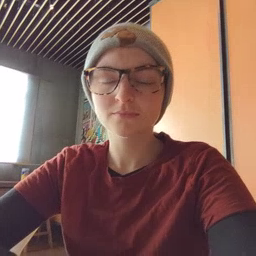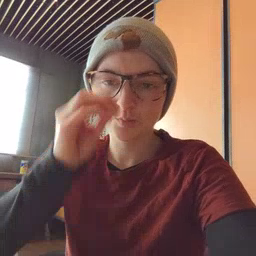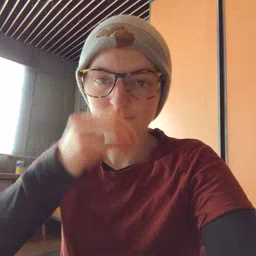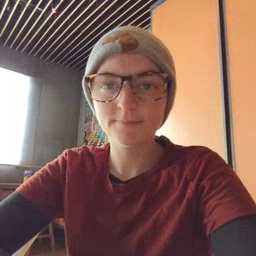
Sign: owl